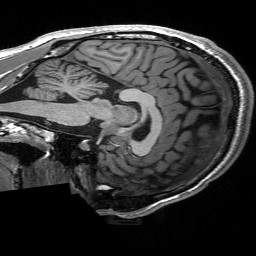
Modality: T1w
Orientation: sagittal
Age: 19
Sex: male
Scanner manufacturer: siemens
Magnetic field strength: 3 T
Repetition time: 2.53 s
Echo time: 0.00227 s